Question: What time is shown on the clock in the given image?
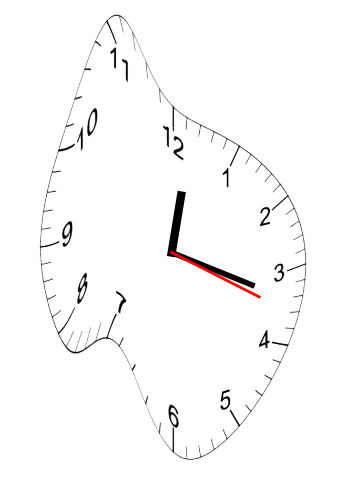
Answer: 12:17:18